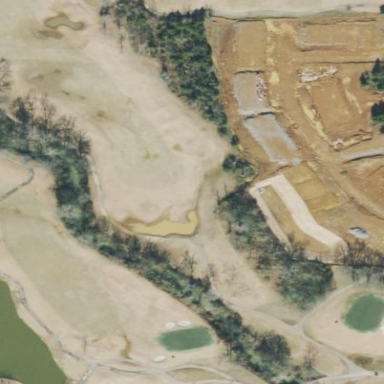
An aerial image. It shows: Water hazard on golf course.